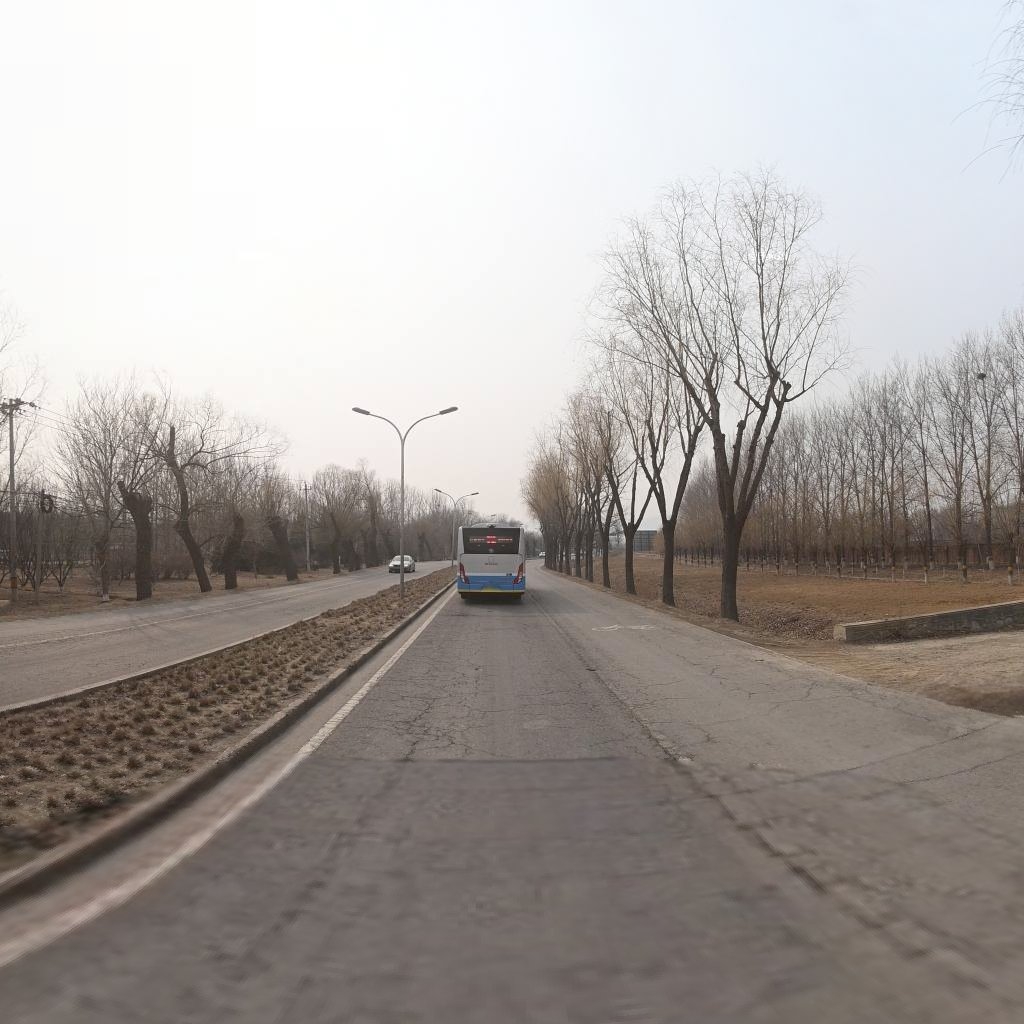
Region: Haidian
Road damage annotations: alligator crack